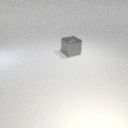
large gray metal cube